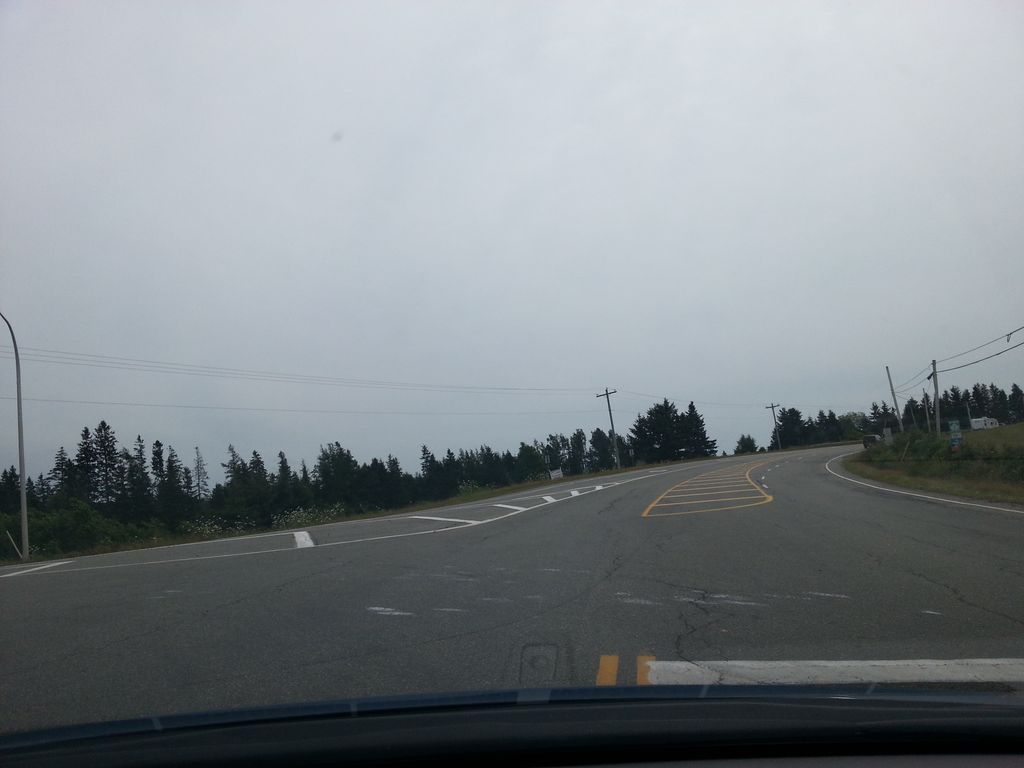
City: charlottetown